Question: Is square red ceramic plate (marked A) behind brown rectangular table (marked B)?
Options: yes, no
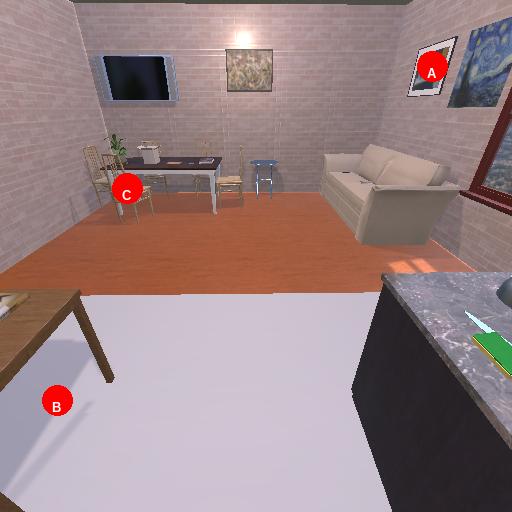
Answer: yes